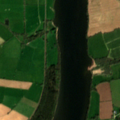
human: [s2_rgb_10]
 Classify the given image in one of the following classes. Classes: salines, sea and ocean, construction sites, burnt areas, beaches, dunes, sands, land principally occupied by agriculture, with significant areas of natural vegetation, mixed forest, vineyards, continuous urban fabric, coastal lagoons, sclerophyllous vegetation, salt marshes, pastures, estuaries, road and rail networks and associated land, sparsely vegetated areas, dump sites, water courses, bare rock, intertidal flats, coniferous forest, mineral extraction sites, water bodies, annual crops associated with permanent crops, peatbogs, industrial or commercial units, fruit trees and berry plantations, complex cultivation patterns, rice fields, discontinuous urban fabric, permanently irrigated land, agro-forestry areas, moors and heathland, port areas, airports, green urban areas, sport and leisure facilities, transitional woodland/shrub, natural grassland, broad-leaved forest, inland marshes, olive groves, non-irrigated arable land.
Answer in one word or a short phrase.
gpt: non-irrigated arable land, pastures, broad-leaved forest, water courses